Question: I need to transfer data from one DB to another. The destination DB contains a much smaller amount of data than the source, and each table is only a subset of the source table's columns. I just created the destination DBML, and I'm rightly getting a compilation error because the L2S data type (in the destination DBML) is the same as the L2S data type in the source DBML.
Is there a way to share these types between data contexts? If not, is there a way to cast the source type as the destination type so I don't have to create mappers to map each source type to the destination type before saving to the destination DB?
To be clear, in the source DBML, I'm only including the necessary columns. That's why the source and destination types are exactly the same, but they belong to their own DBMLs.
This exact same table is in both DBMLs:

This question has been a struggle to articulate correctly. Another way to ask this would be: "Can I get the data from the source table, and save it to the destination DB, using just one type from the source DBML?"
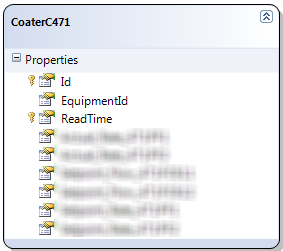
Answer: As @David suggested create DBML in different namespaces and then use Automapper or write some code that generates the mapping (it's really easy given your requirements).
> Is there a way to share these types between data contexts?
No.
> If not, is there a way to cast the source type as the destination type
so I don't have to create mappers to map each source type to the
destination type before saving to the destination DB?
You have to create mappings - however, it's really easy (properties have same names, types, etc.). I even think it would be easier without Linq2Sql or any other ORM.
IMHO you should drop all constraints, FKs, etc., copy data on SQL Command level (generate this code yourself) and then recreate all constraints.